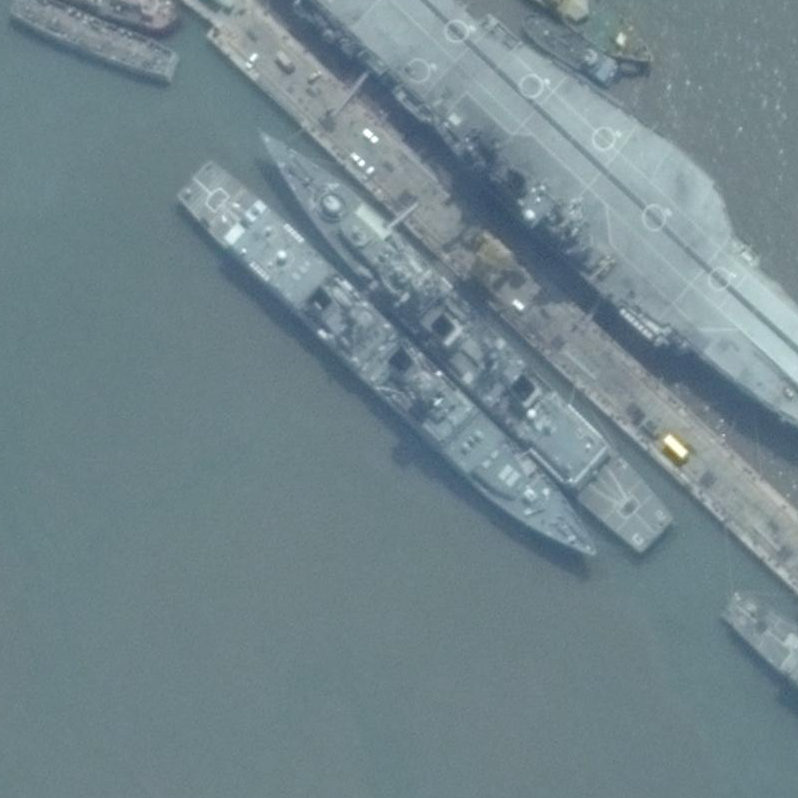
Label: destroyer